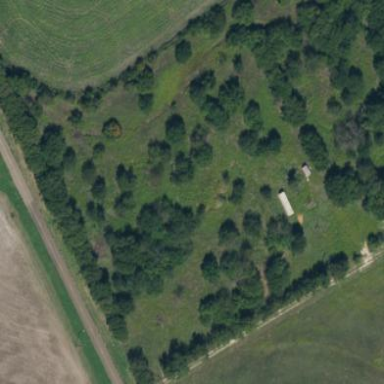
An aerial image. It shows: Wooded meadow area.